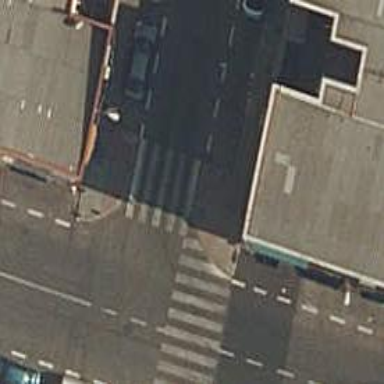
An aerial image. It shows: Footway with asphalt surface and crossing.